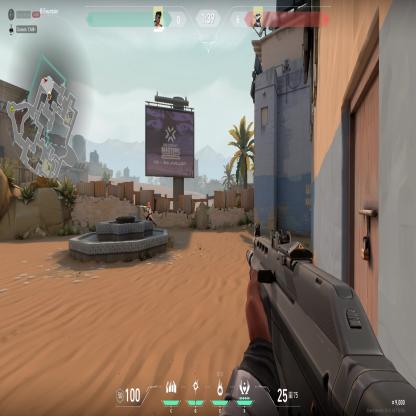
Label: enemy